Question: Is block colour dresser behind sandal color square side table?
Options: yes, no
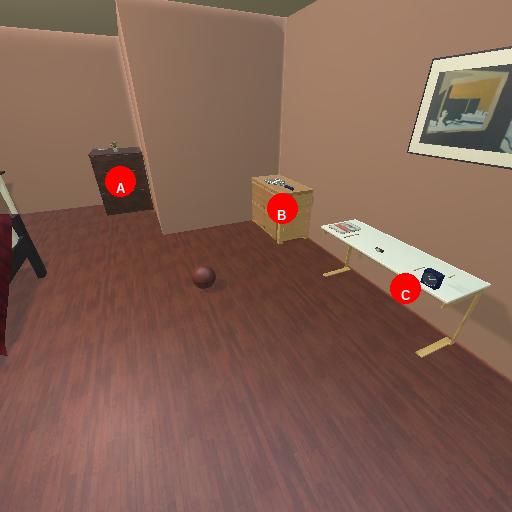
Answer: yes